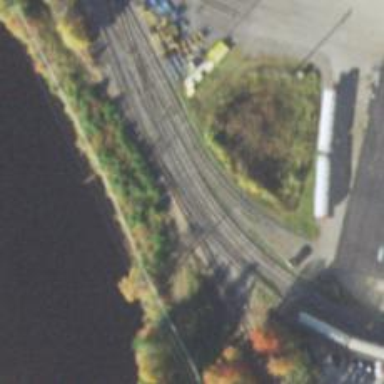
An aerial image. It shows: Rail spur service.